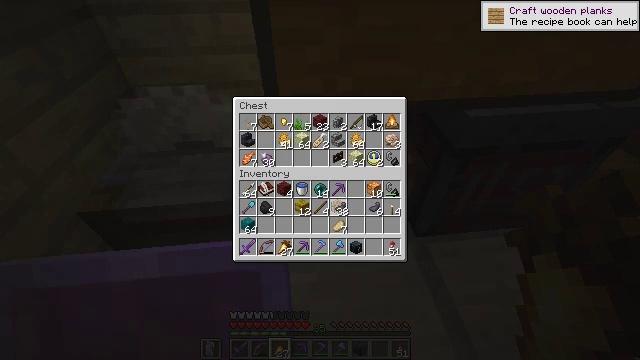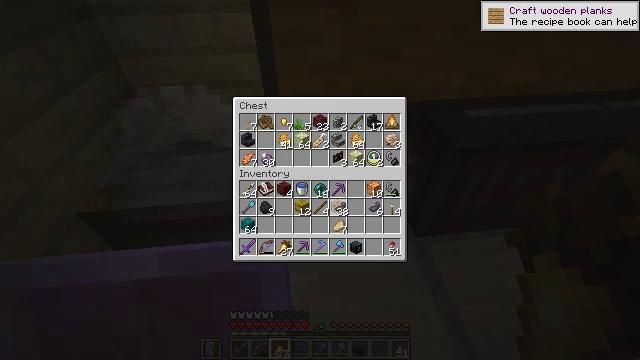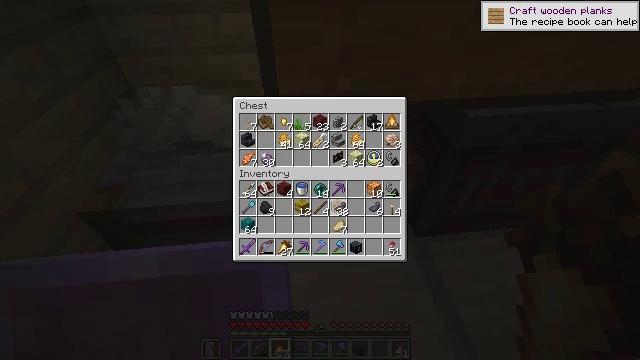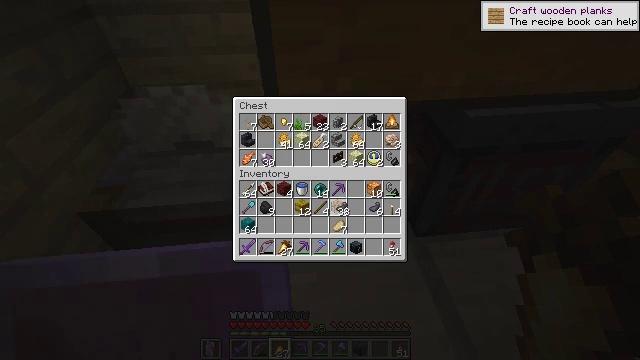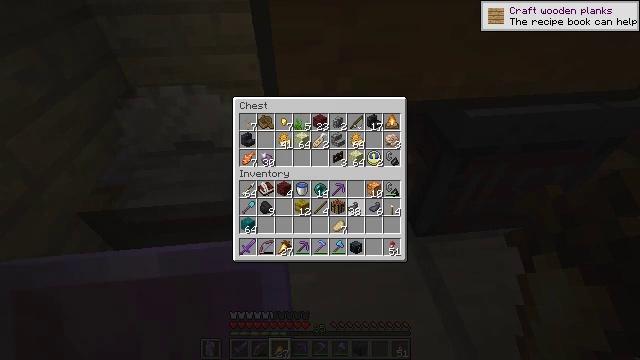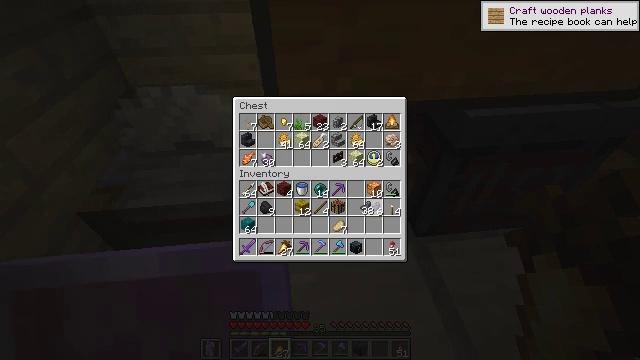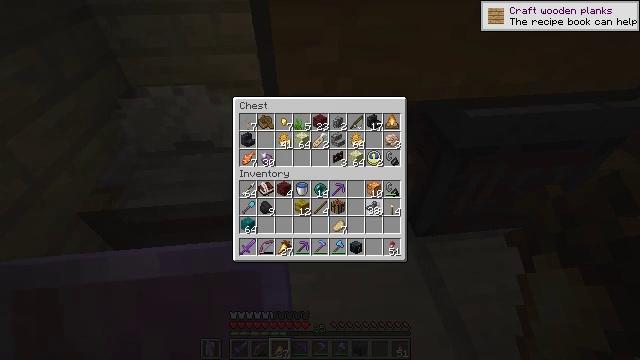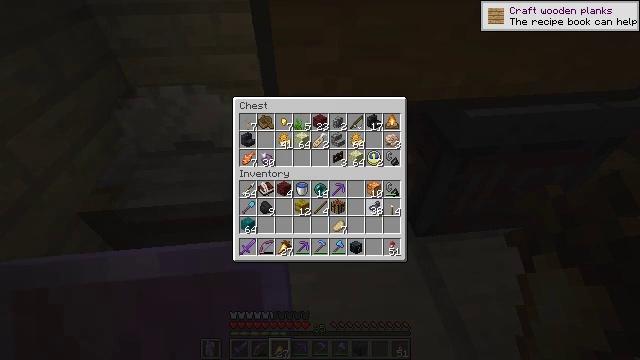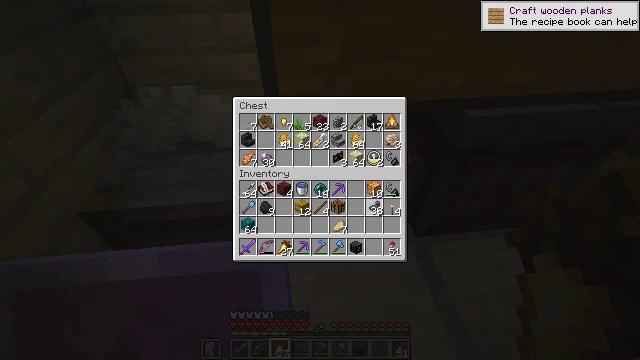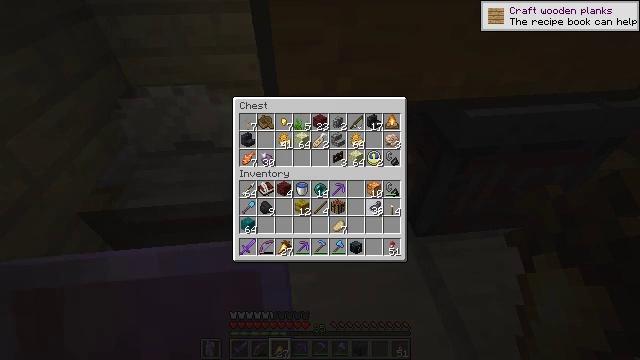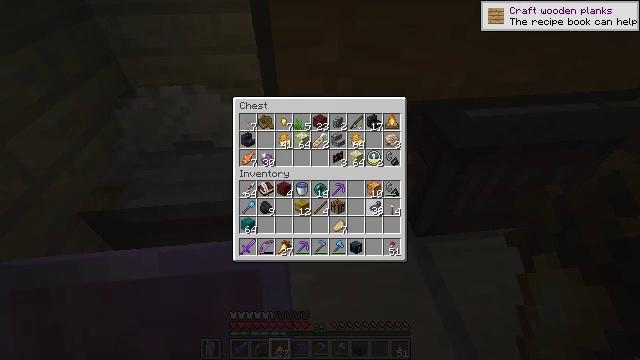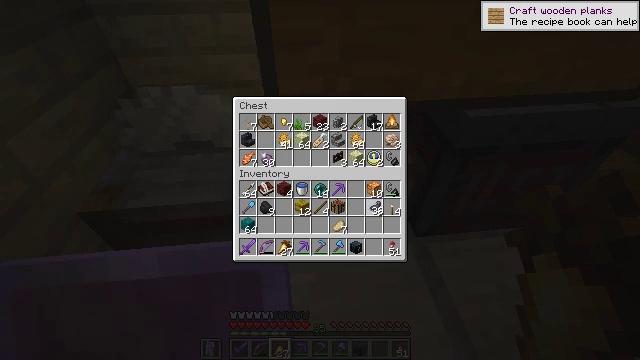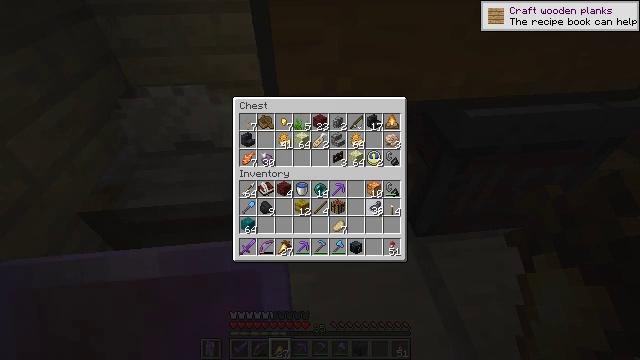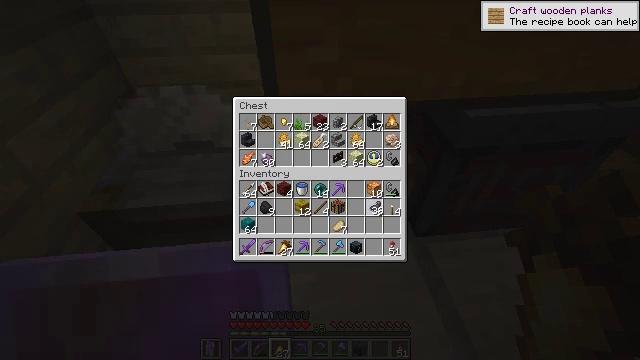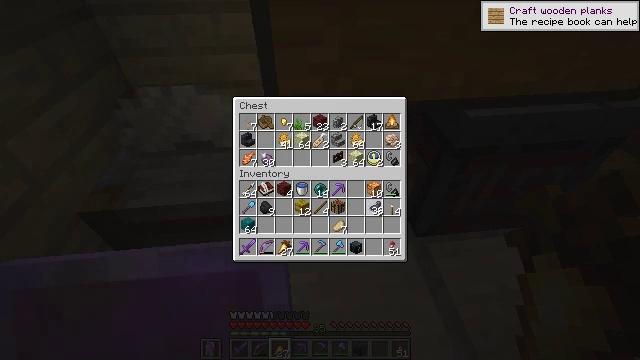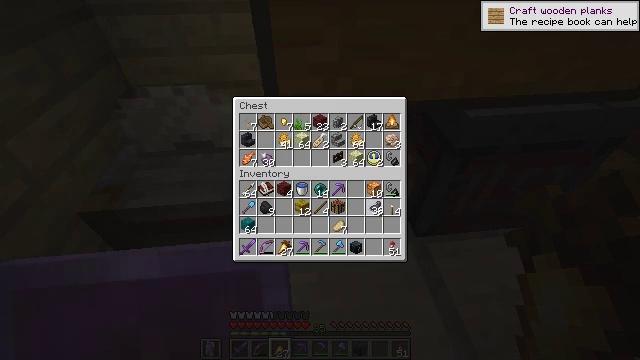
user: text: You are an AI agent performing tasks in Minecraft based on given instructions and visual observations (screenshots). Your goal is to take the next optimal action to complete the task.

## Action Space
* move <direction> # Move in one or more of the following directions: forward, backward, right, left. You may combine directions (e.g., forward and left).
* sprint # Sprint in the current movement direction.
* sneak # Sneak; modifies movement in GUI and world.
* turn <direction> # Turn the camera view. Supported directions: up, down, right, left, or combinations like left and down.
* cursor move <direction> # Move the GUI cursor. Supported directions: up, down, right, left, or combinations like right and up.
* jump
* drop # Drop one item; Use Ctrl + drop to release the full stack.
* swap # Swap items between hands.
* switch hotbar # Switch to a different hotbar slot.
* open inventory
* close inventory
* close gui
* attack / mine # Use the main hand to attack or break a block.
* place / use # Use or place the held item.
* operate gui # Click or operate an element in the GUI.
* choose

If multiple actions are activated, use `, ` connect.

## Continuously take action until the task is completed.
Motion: motion action
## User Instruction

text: Obtain black dye via the crafting process.
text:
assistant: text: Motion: no_op
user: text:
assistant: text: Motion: no_op
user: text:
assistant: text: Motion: no_op
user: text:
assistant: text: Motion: cursor move right
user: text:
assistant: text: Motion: cursor move right
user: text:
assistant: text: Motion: no_op
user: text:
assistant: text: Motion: no_op
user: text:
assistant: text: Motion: no_op
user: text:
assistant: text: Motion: no_op
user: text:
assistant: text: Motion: no_op
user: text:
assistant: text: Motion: no_op
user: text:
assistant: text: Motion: choose
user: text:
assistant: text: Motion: choose
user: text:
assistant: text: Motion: choose
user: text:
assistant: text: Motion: choose
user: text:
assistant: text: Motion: choose
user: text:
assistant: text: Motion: choose
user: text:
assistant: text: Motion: no_op
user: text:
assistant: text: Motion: choose
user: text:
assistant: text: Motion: choose
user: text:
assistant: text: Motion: no_op
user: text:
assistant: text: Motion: cursor move left
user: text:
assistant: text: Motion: cursor move left
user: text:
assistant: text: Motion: no_op
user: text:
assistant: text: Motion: no_op
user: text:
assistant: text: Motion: no_op
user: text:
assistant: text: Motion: no_op
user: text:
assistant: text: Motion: no_op
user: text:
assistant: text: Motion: no_op
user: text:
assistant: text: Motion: no_op